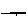
Label: line